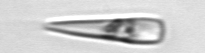
Label: Licmophora